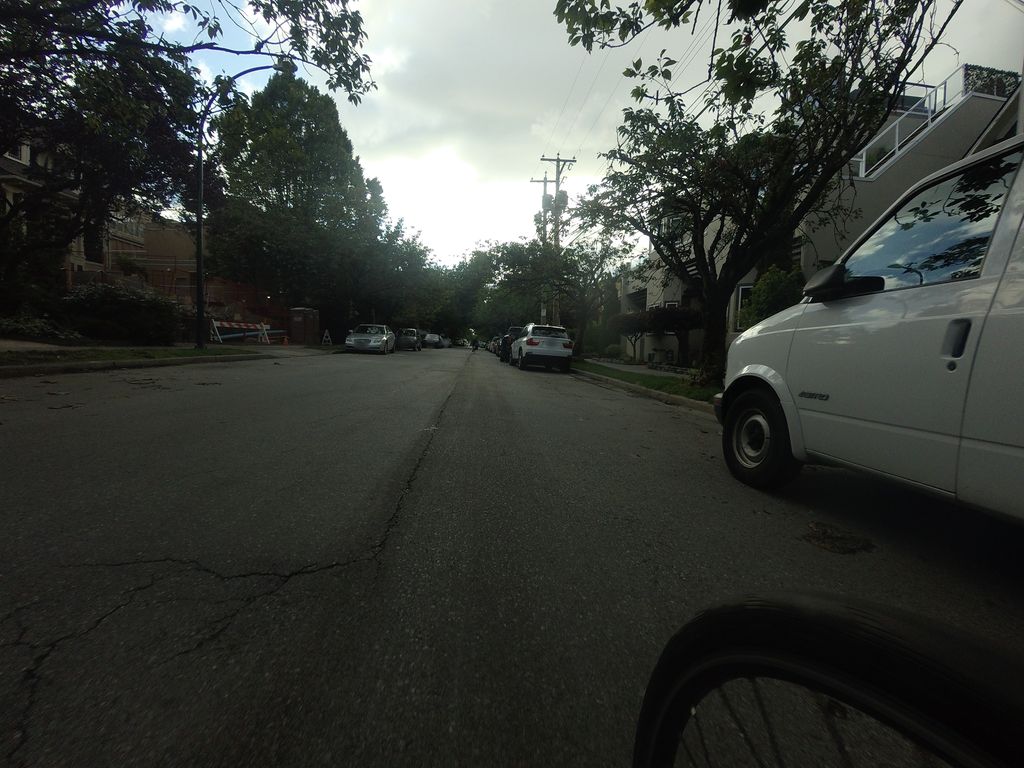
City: vancouver